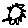
Label: sun